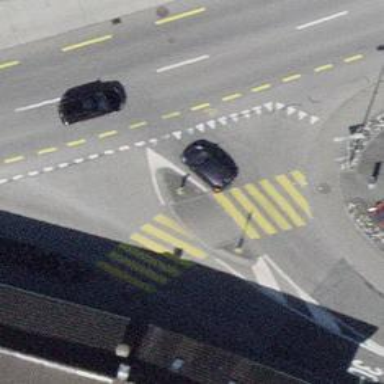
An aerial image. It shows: Marked crossing with pedestrian island.